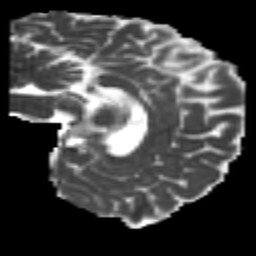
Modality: MD
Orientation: sagittal
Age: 24
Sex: male
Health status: healthy
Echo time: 0.074 s